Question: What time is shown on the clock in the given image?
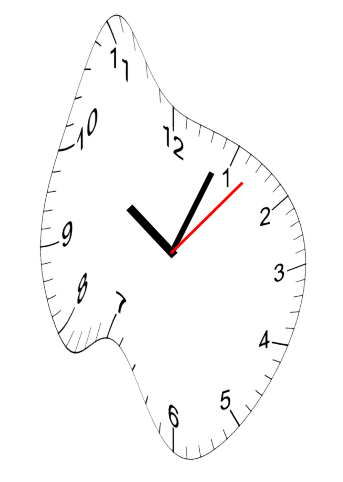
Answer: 10:04:07